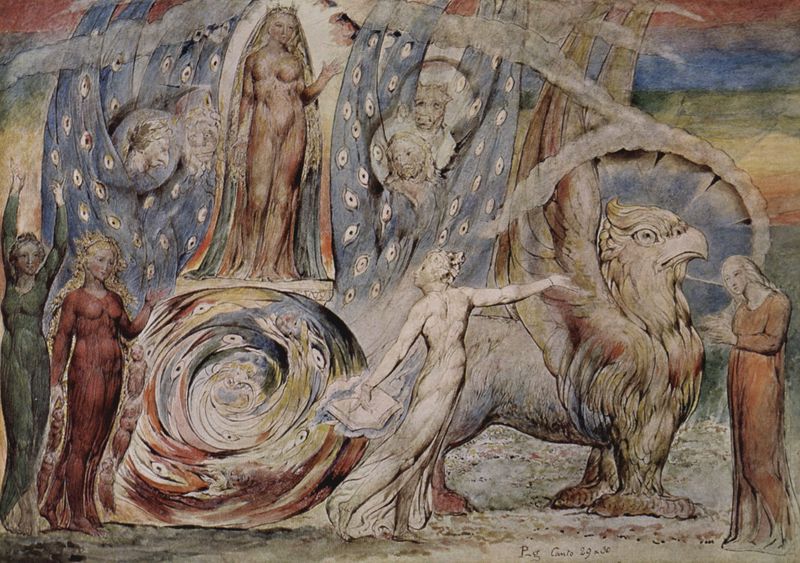
Titel: Beatrice spricht von ihrem Wagen zu Dante
Künstler: William Blake
Standort: London
Institution: Tate Gallery
Schlagwörter: adler, akt, blau, flügel, gemälde, gott, himmel, mann, nackt, umhang, vogel, wasser, weiß, wolken, aquarell, frauen, gelb, grün, landschaft, menschen, mädchen, ocker, braun, brust, bunt, busen, frau, grau, hell, kleid, licht, männer, orange, rücken, schwarz, zeichnung, rot, schleier, tier, tuch, beige, muster, symbolismus, arm, arme, augen, federn, mensch, pelz, hände, signatur, vorhang, rauch, boden, auge, figur, gewand, gold, mantel, hübsch, krone, locke, locken, kreis, rund, engel, statue, beine, fell, schwanz, schweif, bein, brüste, schnabel, abstrakt, farben, modern, farbe, nebel, amerika, van gogh, dampf, jugendstil, pfoten, nackte, zeigen, taubenblau, surrealismus, oben, punkte, buch, strahlen, himmeö, wirbelwind, dali, traum, wirbel, jungfrau, sterne, durcheinander, kreise, mäntel, herrscher, pfau, krallen, allegorie, kranz, lorbeeren, mythologie, göttin, gestalten, heiligenschein, hubi, strudel, götter, fabel, heben, wesen, mittelalter, fabelwesen, durchsichtig, greif, greifvogel, nackte frau, königin, löwe, heilige, fresko, schweiff, maria, madonna, eule, geflügelt, stier, chimäre, mystik, phantasie, fantasie, spirale, kreisel, drache, engalnd, symbole, chagall, fraune, geist, geister, monster, untier, göttinnen, regenbogen, zeichnug, marc chagall, seifenblasen, phönix, jungfrauen, füssli, blake, pfauenauge, mythisch, pfauenaugen, raubvogel, mytologie, seraphim, cherubim, phantastisch, große nase, maia, nackte frauen, evangelistensymbole, greiff, blacke, blaunackt, dler, hippogreif, hippogriffa, wibel, t, i, s, a, u, m, e, l, o, d, z, p, 124, jiäüoijp, njoäönm, hiäop, ml,üp09iu, lo, ju, ü, v, f, j, damp, 29, toer, grifon, geäwnder